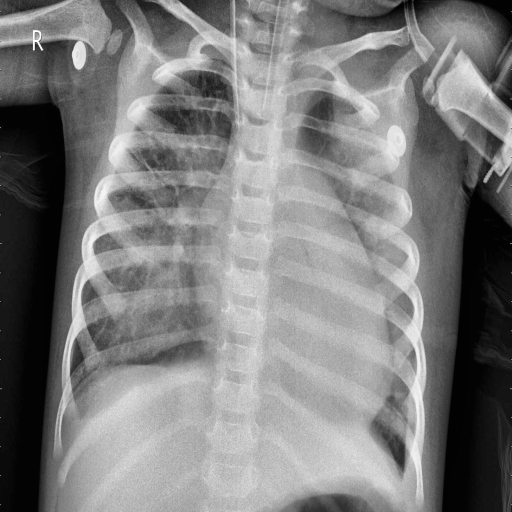
Finding: PNEUMONIA